Question: In Notepad++, there is no syntax highlighting for CSS inside a HTML file. Is it possible to enable it?

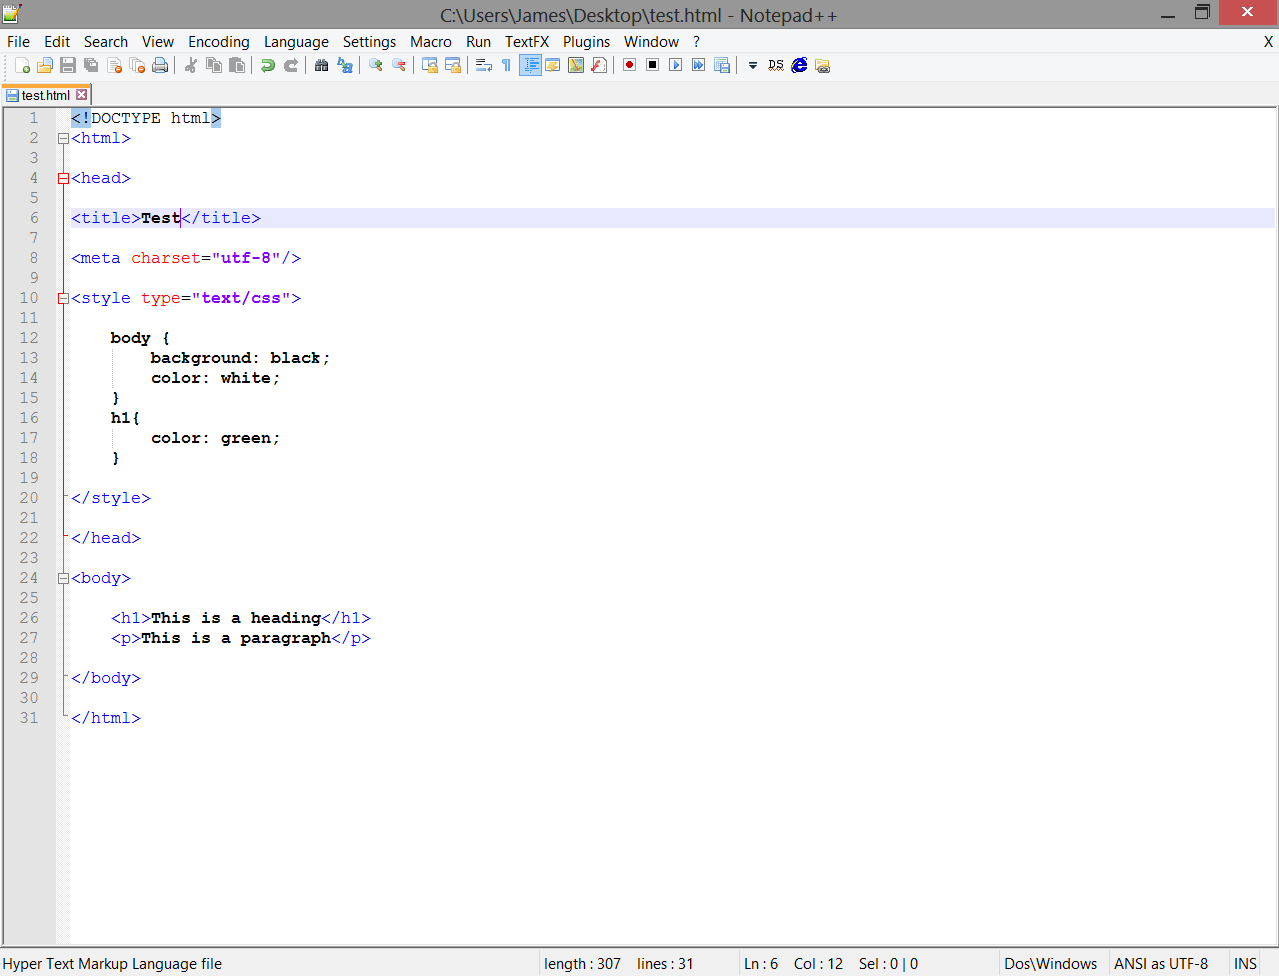
Answer: I always just create a second np++ file and mark the language as CSS, then once I'm done copy it over to the HTML file. :)
May not answer your exact question, but that's the way I work around it.